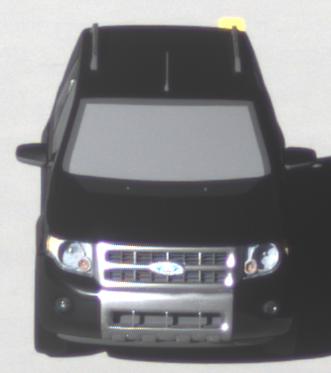
Make: Ford
Model: Escape Hybrid
Detailed model: -
Model produced from: 2004
Model produced until: 2012
Doors: 5
Color: black
Road condition: dry road
Daytime: morning or afternoon
Contrast: high contrast